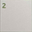
Piece: xx